Question: '''
firestore.collection("products").where("Product", "==", inputx)
.get()
.then(function(querySnapshot) {
querySnapshot.forEach(function(doc) {
console.log(doc.id, " => ", doc.data());
});
})
'''
here is my database

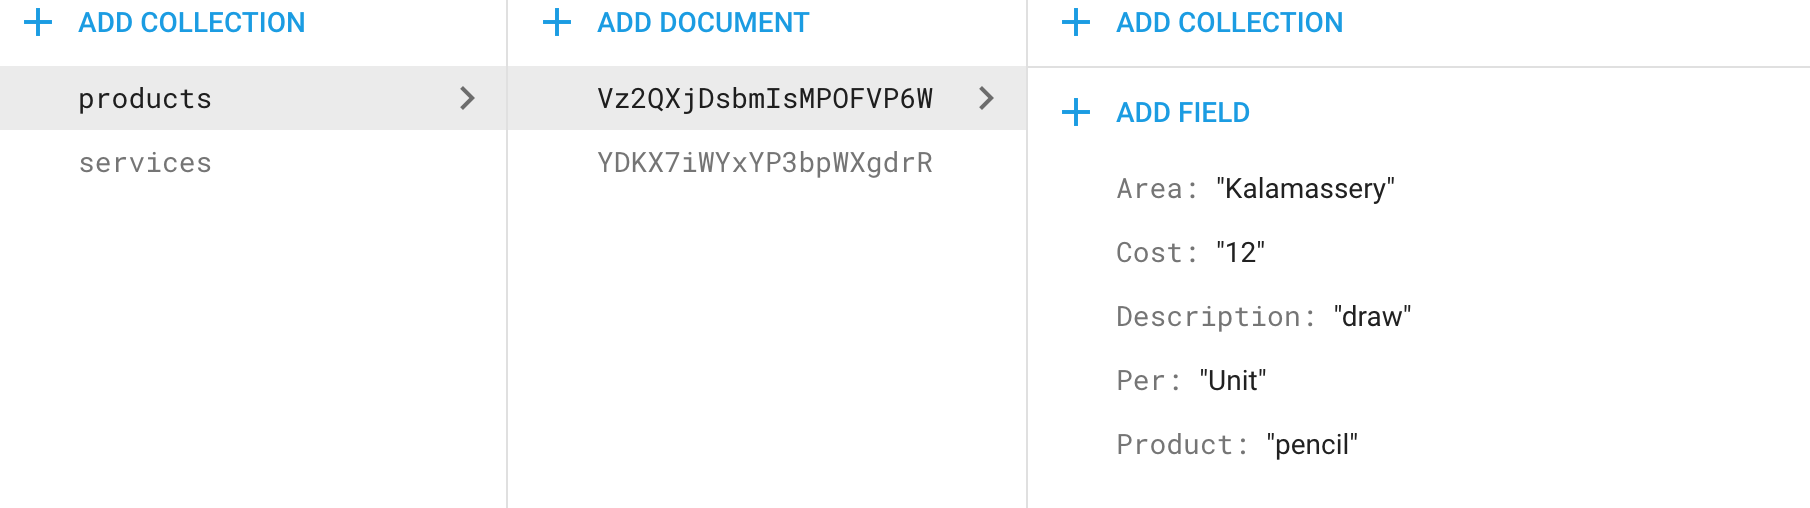
Answer: It's easy, just do 'doc.data().cost'.